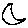
Label: moon